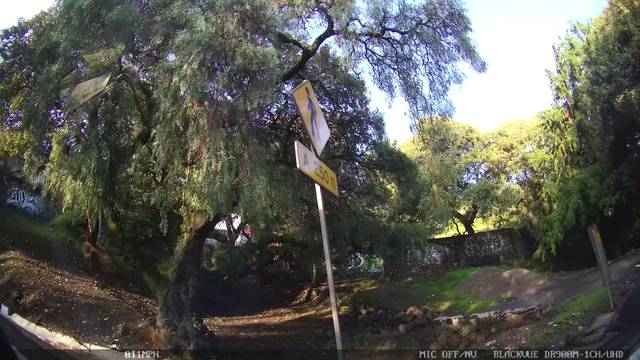
Region: Mexico
Coordinates: 19.237, -99.159